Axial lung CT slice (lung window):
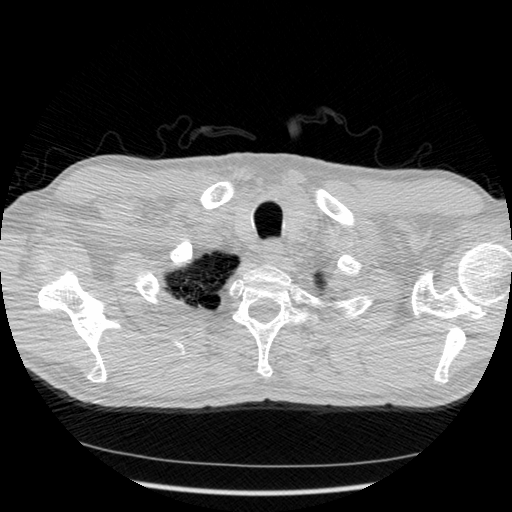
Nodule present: no